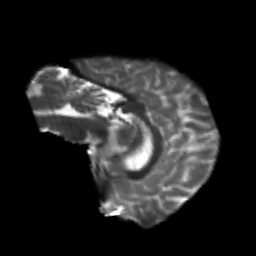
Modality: T2w
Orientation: sagittal
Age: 26
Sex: female
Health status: healthy
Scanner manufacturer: philips
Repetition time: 7.388 s
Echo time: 0.08599 s